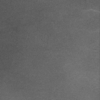
Label: dusty